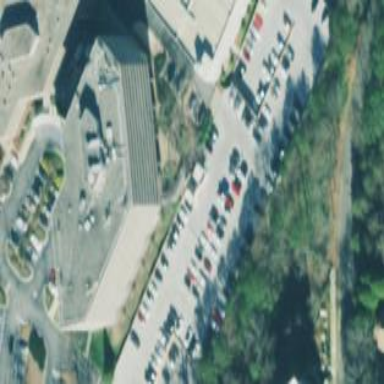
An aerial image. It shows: Commercial building.